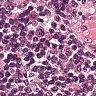
Metastatic tissue present: no